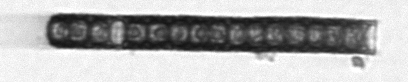
Label: Paralia_sulcata